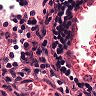
Metastatic tissue present: no